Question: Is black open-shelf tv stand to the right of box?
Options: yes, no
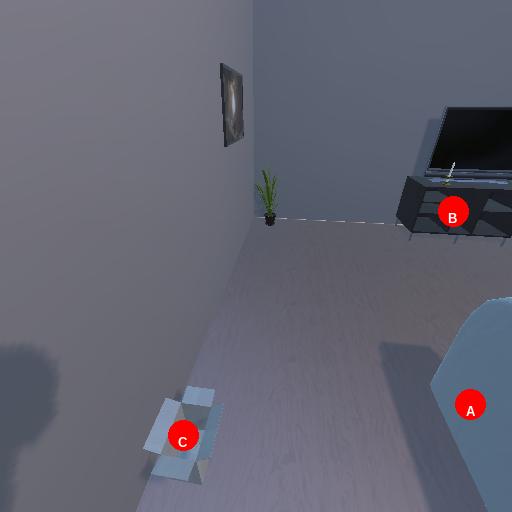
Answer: yes